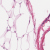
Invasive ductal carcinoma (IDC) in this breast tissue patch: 0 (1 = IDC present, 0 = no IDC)